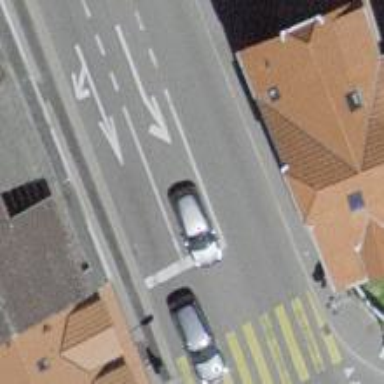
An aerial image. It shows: Road with traffic signals for signaling.